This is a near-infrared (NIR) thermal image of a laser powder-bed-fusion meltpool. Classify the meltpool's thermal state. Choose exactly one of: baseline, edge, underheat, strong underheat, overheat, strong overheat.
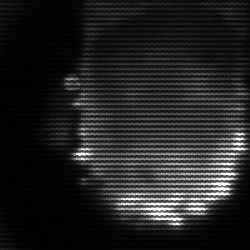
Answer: baseline